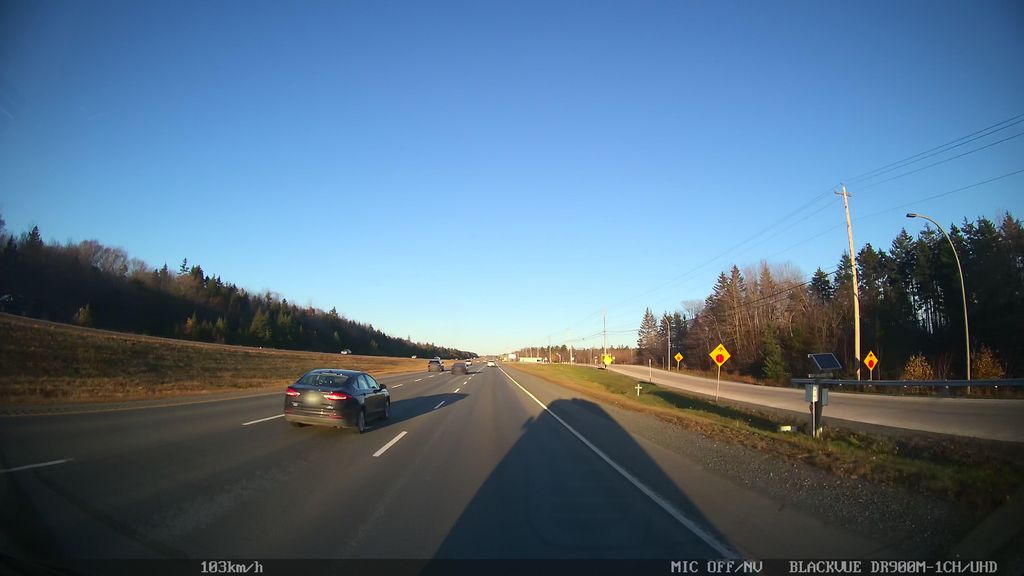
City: halifax